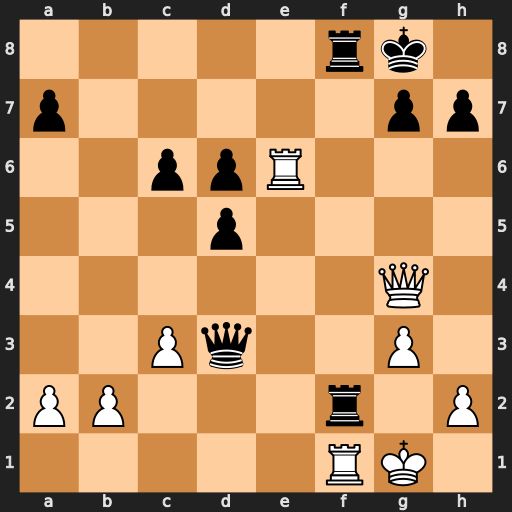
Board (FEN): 5rk1/p5pp/2ppR3/3p4/6Q1/2Pq2P1/PP3r1P/5RK1
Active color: w
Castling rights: -
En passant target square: -
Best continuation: Rxf2 Qb1+ Kg2 Rxf2+ Kxf2